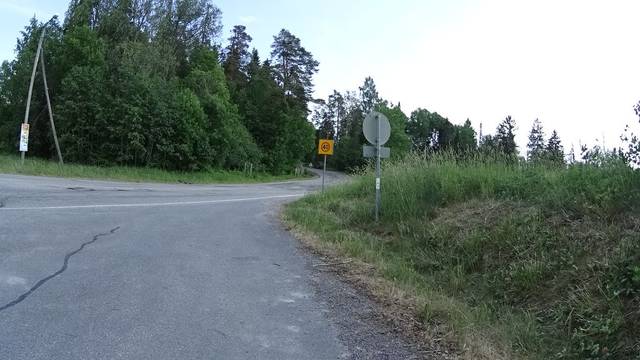
Region: Finland
Coordinates: 60.094, 23.629